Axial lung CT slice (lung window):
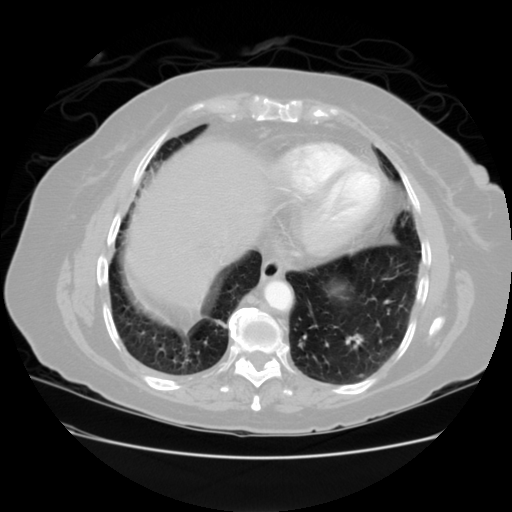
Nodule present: no